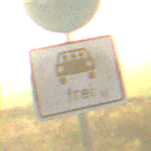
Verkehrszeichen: MehrfachbesetzePersonenkraftwagenFrei
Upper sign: Busssonderstreifen
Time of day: SunriseSunset
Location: Outdoor (Nature)
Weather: Clear
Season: NotSpecified
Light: Natural